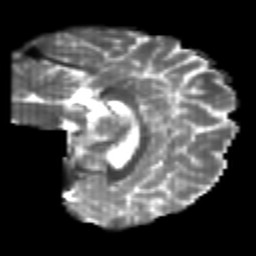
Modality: T2w
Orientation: sagittal
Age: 23
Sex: male
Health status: healthy
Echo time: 0.074 s